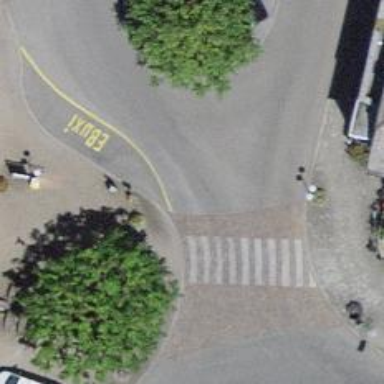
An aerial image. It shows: Zebra crossing on the road.